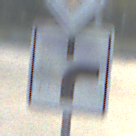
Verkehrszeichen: VerlaufVorfahrtsstrasse8
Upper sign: Vorfahrtsstrasse
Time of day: SunriseSunset
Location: Outdoor (Urban)
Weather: Clear
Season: NotSpecified
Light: Natural